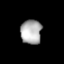
Tissue: lung
Cell type: Epithelial cells
Senescence score: 0.1554
Nuclear area (px): 501
Mean DAPI intensity: 174.106